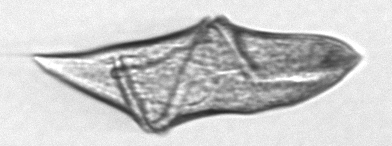
Label: Gyrodinium